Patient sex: M
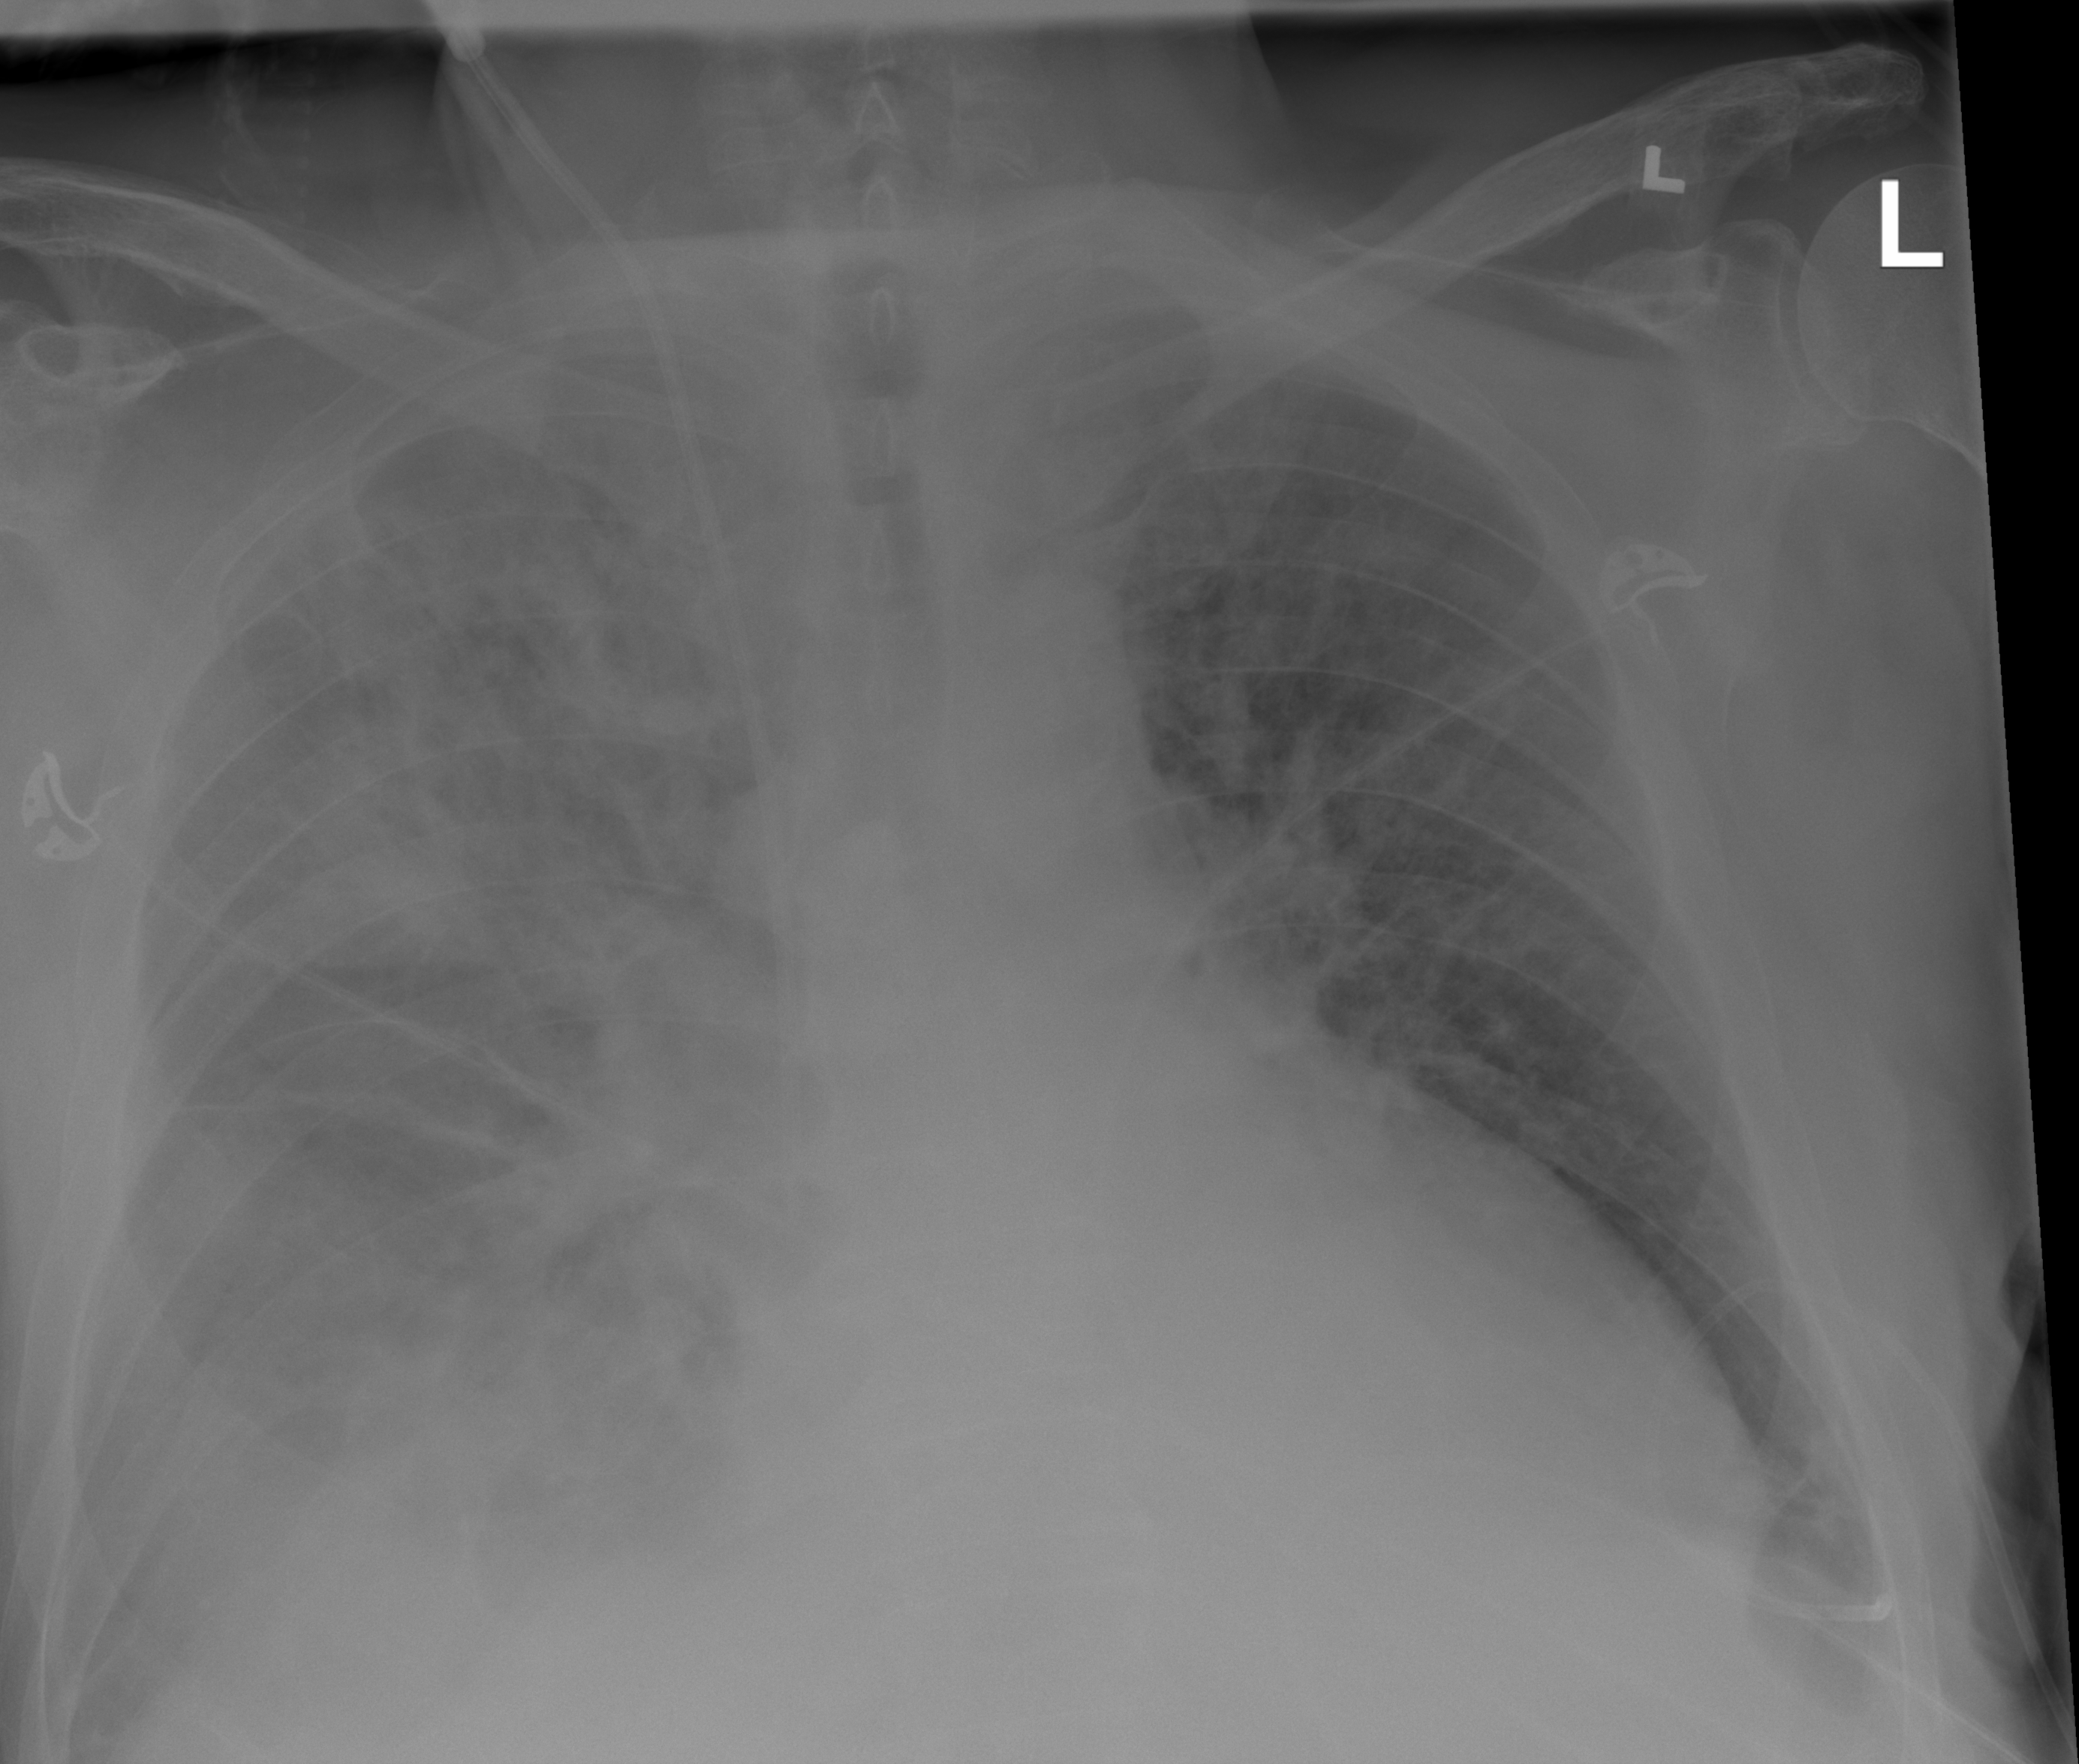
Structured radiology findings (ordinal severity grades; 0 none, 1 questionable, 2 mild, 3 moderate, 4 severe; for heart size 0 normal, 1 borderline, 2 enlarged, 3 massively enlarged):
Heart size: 2
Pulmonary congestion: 3
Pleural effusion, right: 3
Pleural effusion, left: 0
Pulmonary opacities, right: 4
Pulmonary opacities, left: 2
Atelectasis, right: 3
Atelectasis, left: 3